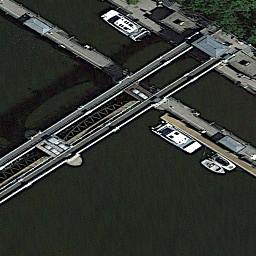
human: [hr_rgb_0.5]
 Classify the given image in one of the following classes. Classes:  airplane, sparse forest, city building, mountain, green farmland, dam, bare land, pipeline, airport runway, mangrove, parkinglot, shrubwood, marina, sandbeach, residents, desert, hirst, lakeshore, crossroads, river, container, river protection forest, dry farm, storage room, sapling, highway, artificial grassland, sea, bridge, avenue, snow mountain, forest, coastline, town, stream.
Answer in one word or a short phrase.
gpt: dam